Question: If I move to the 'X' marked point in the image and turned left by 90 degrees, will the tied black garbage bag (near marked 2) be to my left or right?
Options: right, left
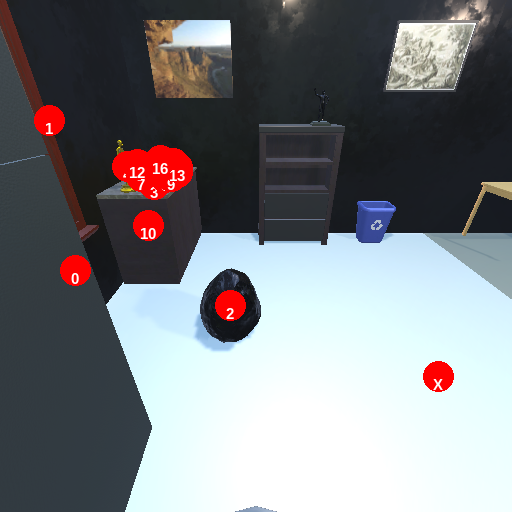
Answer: right